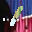
Label: 1